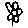
Label: flower